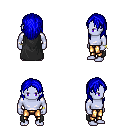
a pixel art fantasy rpg character, male body template, dark elf, purple skin, black cape, gold greaves, blue long hairstyle, bracelets, four views (front, back, left, right), 2x2 character sprite sheet, small pixel art, hard edges, no anti-aliasing